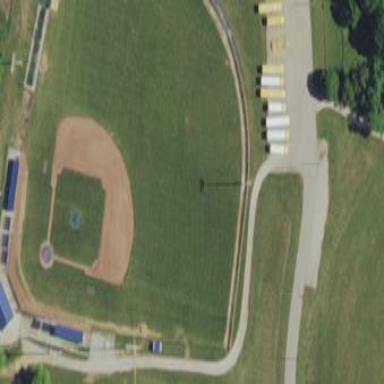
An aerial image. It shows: Baseball pitch for leisure land.